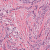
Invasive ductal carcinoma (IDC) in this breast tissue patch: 1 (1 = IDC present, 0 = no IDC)